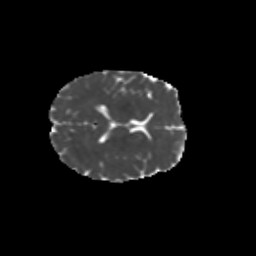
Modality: MD
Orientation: axial
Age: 37
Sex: female
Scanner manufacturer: siemens
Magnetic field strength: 3 T
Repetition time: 1.8 s
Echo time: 0.07 s